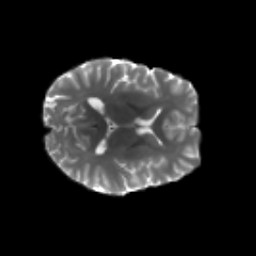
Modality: T2w
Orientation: axial
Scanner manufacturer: siemens
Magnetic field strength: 3 T
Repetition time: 4.16 s
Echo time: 0.0806 s